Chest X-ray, AP view. Patient: 30 years old, sex F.
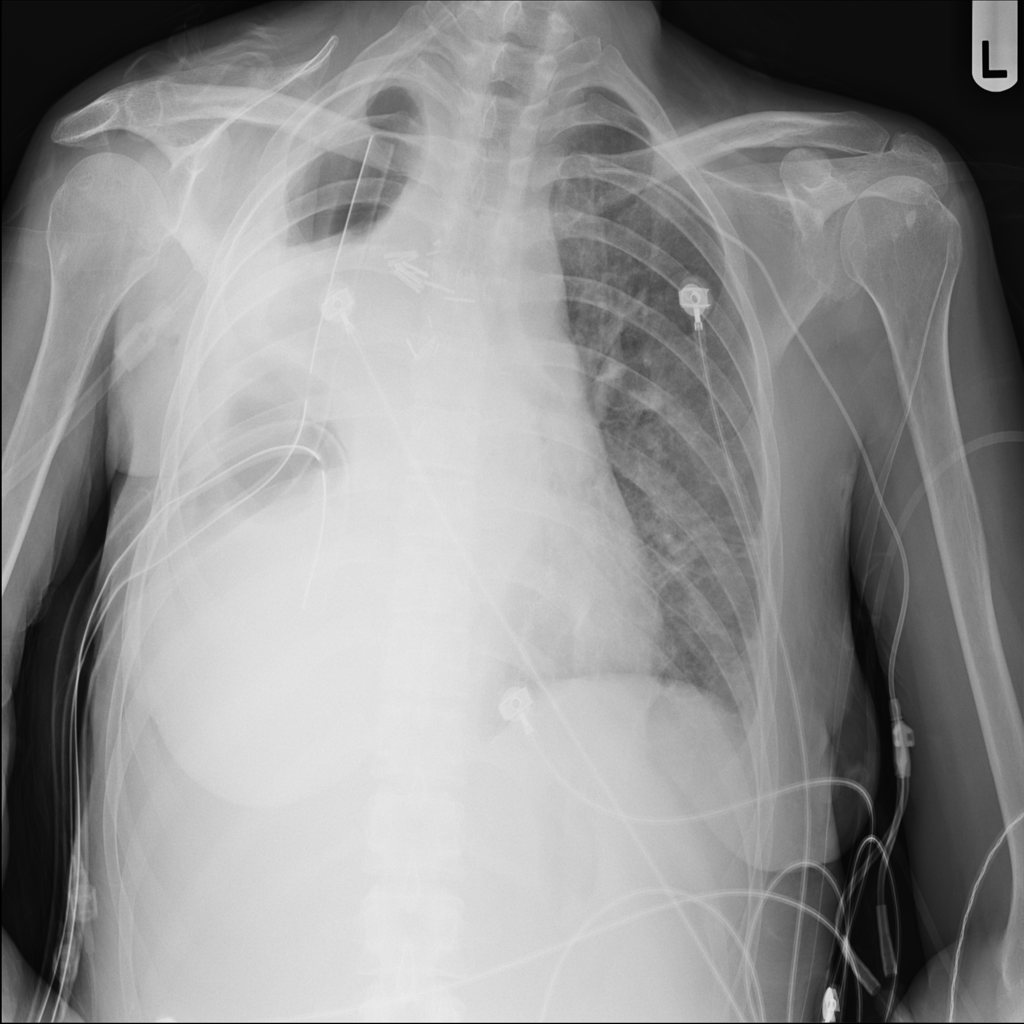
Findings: Atelectasis, Infiltration